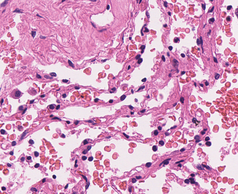
Tumor epithelial tissue: no
Tumor-associated stroma tissue: no
Normal tissue: yes